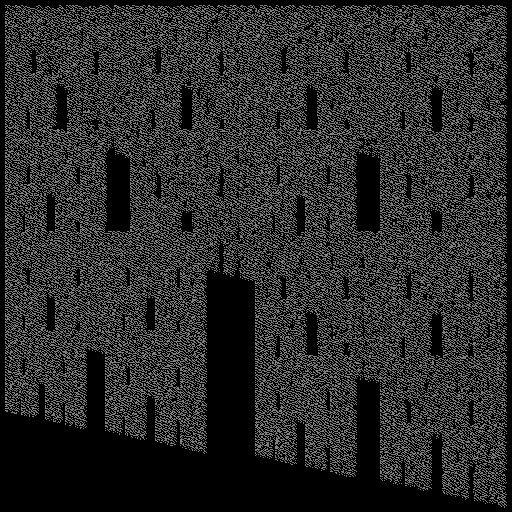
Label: castle